Question: I'm working with ionic and I wanted to display the data with value on the radio button. I'm having trouble with getting the value and setting it to the correct one.
index.html
'''
<td>
<label>{{learningtest.Questions}}</label>
</td>
<td *ngFor="let button of learningtest.Buttons">
<input type="radio"
ng-model="learningtest.selectedAnswer"
name="button{{idx}}"
value="{{learningtest.Buttons[idx]}}"
>button{{idx}}
{{learningtest.Buttons[idx] | json}}
</td>
<td>
<p>{{learningtest.selectedAnswer}}</p>
</td>
</tr>
'''
The typescript:
'''
learningtests = [{
Questions: "You have a personal or private interest or hobby that you like to do alone.",
selectedAnswer: "",
Buttons: [{
Button: "0"
},
{
Button: "1"
},
{
Button: "2"
}
]
},
{
Questions: "You keep a journal or personal diary to record your thoughts.",
selectedAnswer: "",
Buttons: [{
Button: "0"
},
{
Button: "1"
},
{
Button: "2"
}
]
},
{
Questions: "You use rhythm or rhyme to remember things, eg phone numbers, passwords, other little sayings.",
selectedAnswer: "",
Buttons: [{
Button: "0"
},
{
Button: "1"
},
{
Button: "2"
}
]
},
{
Questions: "You like logic games and brainteasers. You like chess and other strategy games.",
selectedAnswer: "",
Buttons: [{
Button: "0"
},
{
Button: "1"
},
{
Button: "2"
}
]
},
//5
{
Questions: "You are a tinkerer. You like pulling things apart, and they usually go back together OK. You can easily follow instructions represented in diagrams.",
selectedAnswer: "",
Buttons: [{
Button: "0"
},
{
Button: "1"
},
{
Button: "2"
}
]
}
]
'''
The output:

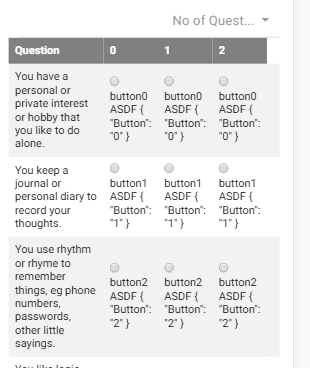
Answer: It should be
'''
<td *ngFor="let learn of learningtest">
<table>
<tr>
<td *ngFor="let btn of learn.Buttons">
<input type="radio" [(ngModel)]="learn.selectedAnswer"
name="button{{idx}}"
[value]="btn">
button{{idx}}
{{btn | json}}
</td>
</tr>
</table>
</td>
'''
use '[(ngModel)]' also use nested 'ngFor'
<URL>